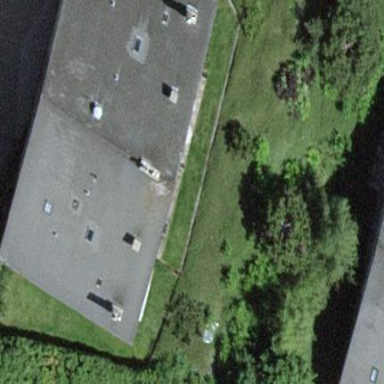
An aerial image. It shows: Residential building.